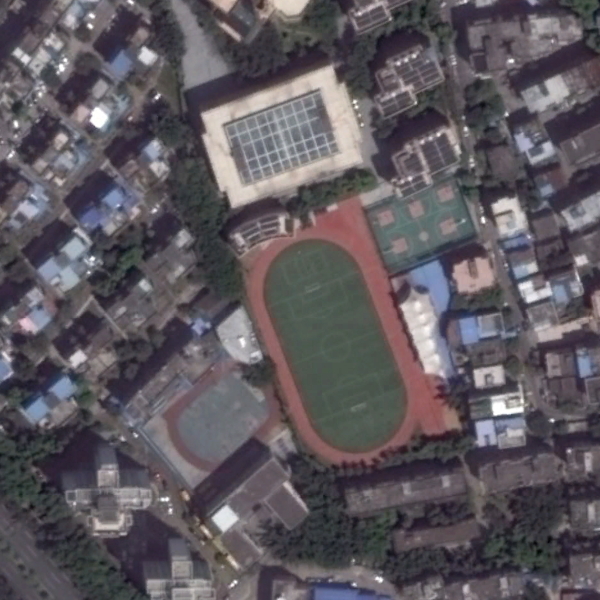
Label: School